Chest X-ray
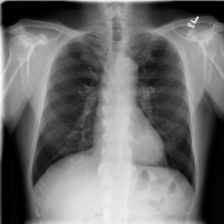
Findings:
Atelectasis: negative
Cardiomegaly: negative
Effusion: negative
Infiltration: negative
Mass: negative
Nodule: negative
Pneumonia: negative
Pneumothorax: negative
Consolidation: negative
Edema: negative
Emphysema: negative
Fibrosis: negative
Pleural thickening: negative
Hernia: negative